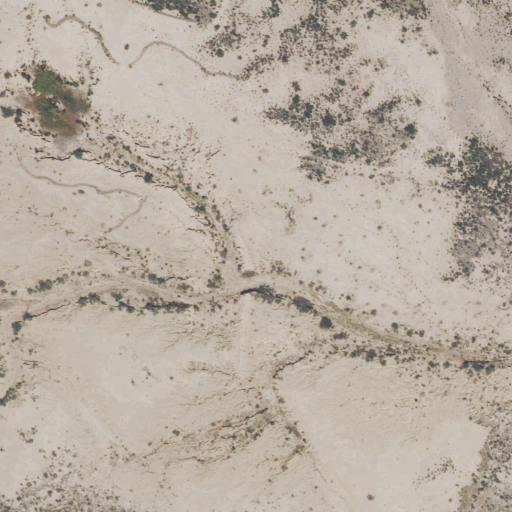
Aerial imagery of valley in Texas named Chalk Draw containing only shrub